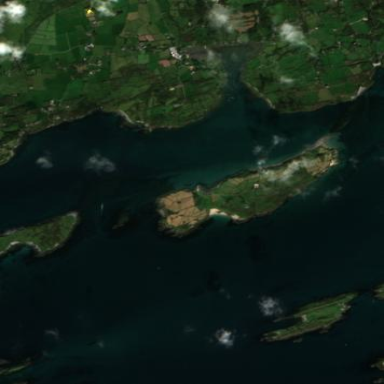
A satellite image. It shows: Island with natural coastline.